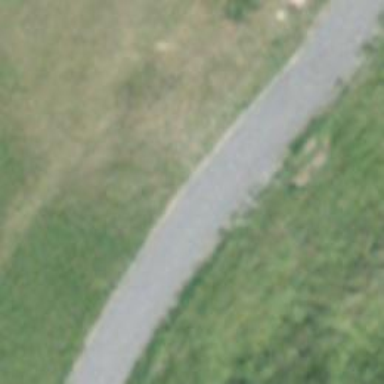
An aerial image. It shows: Unclassified road.